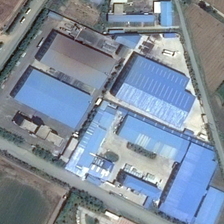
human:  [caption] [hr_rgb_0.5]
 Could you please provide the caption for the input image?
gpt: some blue buildings are in a factory area .

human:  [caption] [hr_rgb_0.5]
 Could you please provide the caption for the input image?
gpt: some blue buildings are in a factory area .

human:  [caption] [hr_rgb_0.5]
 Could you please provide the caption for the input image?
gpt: some blue buildings are in a factory area .

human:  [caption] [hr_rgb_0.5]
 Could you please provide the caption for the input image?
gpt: some blue buildings are in a factory area .

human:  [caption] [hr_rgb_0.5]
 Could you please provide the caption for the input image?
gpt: some blue buildings are in a factory area .